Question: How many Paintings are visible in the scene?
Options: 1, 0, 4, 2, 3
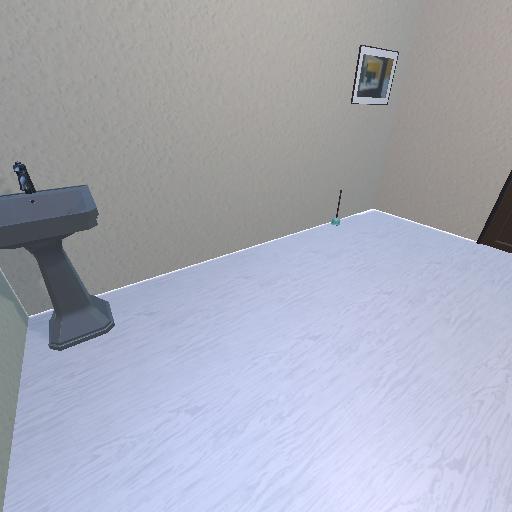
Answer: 1